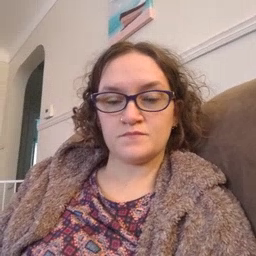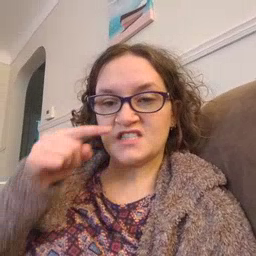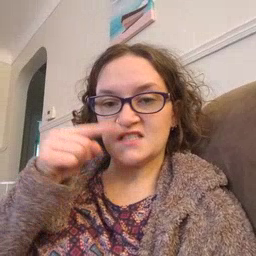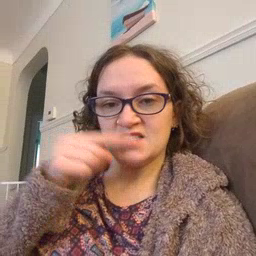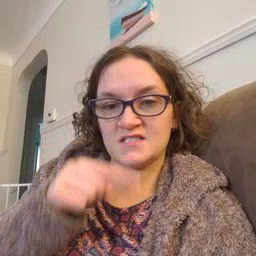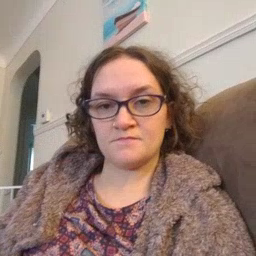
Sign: toothbrush